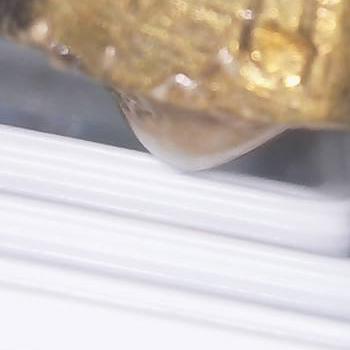
Flow rate: 66%